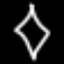
Label: diamond